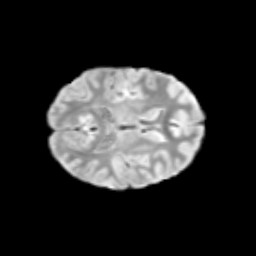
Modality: T2w
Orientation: axial
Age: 10
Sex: male
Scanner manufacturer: siemens
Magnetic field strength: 3 T
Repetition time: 3.8 s
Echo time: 0.07 s